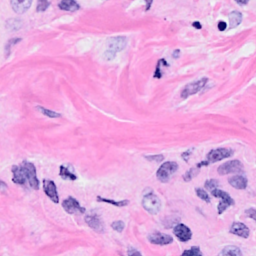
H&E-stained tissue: Breast